Question: I want to plot a data series on two x and y axes in order to have 4 different axes.
First the x (energy in eV) vs. the y (normalized counts) axis and then x (wavelength which is inversely related to energy) vs. y (counts) axis.
My code for this is:
'''
import numpy as np
import matplotlib.pyplot as plt
import matplotlib.mlab as mlab
from scipy.constants import h, c, e
def E(wavelength):
return (h*c)/(wavelength*e)
wavelen = np.linspace(800e-9,1600e-9,200)
E_eV = E(wavelen)
loc, scale = 950e-9, 3.0
counts = mlab.normpdf(wavelen,950e-9,100e-9)/100
counts_norm = counts/10000
fig, ax = plt.subplots()
ax1 = ax
ax2 = ax.twinx()
ax3 = ax.twiny()
plt.ticklabel_format(style='sci', scilimits=(0,0))
ax1.plot(E_eV, counts_norm)
ax1.set_xlim(E(1600e-9),E(800e-9))
ax1.set_ylabel('normalized counts')
ax1.set_xlabel('energy (eV)')
ax2.plot(E_eV, counts)
ax2.set_xlim(E(1600e-9),E(800e-9))
ax2.set_ylabel('counts')
ax3.plot(wavelen*1e9, counts_norm)
ax3.set_xlim(1600,800)
ax3.set_xlabel('wavelength (nm)')
ax3.ticklabel_format(style='plain')
plt.tight_layout()
plt.show()
'''

As you can see the curves are not scaled in the right way so that they overlap and have the same dimensions in x-direction.
Can you help me how to set the right parameters for the x (wavelength) axis at the top?
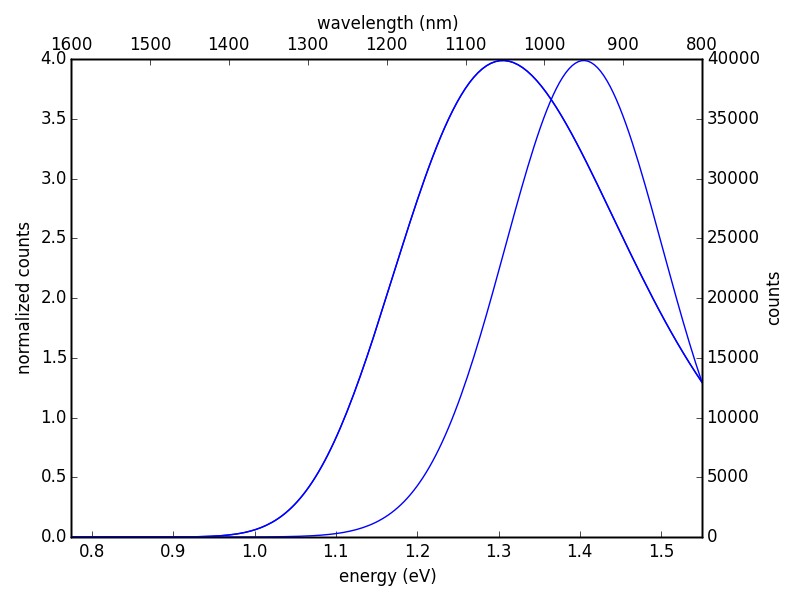
Answer: I recommend plotting only on your primary axes and then synchronizing the labels of the twin axes. I edited your example to show how this could be accomplished for a static plot.
'''
import numpy as np
import matplotlib.pyplot as plt
import matplotlib.mlab as mlab
from scipy.constants import h, c, e
def E(wavelength):
return (h*c)/(wavelength*e)
def getWaveLength(energy):
return (h*c)/(energy*e)
def getCounts(normcounts):
return normcounts*1000
wavelen = np.linspace(800e-9,1600e-9,200)
E_eV = E(wavelen)
loc, scale = 950e-9, 3.0
counts = mlab.normpdf(wavelen,950e-9,100e-9)/100
counts_norm = counts/10000
fig, ax1 = plt.subplots()
ax2 = ax1.twinx()
ax3 = ax1.twiny()
plt.ticklabel_format(style='sci', scilimits=(0,0))
ax1.plot(E_eV, counts_norm)
ax1.set_xlim(E(1600e-9),E(800e-9))
ax1.set_ylabel('normalized counts')
ax1.set_xlabel('energy (eV)')
ax2.set_ylabel('counts')
ax3.set_xlabel('wavelength (nm)')
ax3.ticklabel_format(style='plain')
# get the primary axis x tick locations in plot units
xtickloc = ax1.get_xticks()
# set the second axis ticks to the same locations
ax3.set_xticks(xtickloc)
# calculate new values for the second axis tick labels, format them, and set them
x2labels = ['{:.3g}'.format(x) for x in getWaveLength(xtickloc)]
ax3.set_xticklabels(x2labels)
# force the bounds to be the same
ax3.set_xlim(ax1.get_xlim())
#same for y
ytickloc = ax1.get_yticks()
ax2.set_yticks(ytickloc)
ax2.set_yticklabels([str(int(y)) for y in getCounts(ytickloc)])
ax2.set_ylim(ax1.get_ylim())
plt.tight_layout()
plt.show()
'''